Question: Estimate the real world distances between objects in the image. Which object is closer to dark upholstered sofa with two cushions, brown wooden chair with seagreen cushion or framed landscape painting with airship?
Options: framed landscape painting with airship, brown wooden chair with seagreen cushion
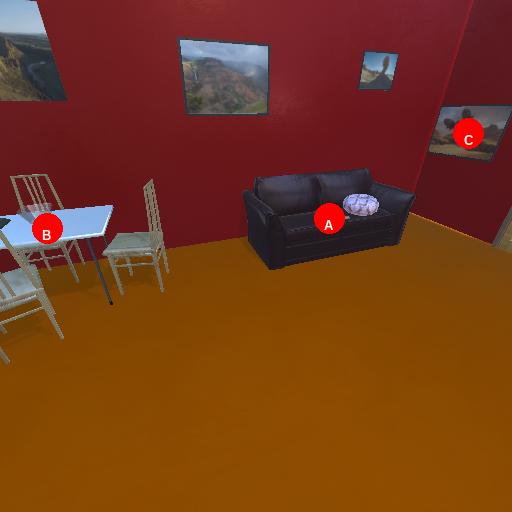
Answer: framed landscape painting with airship